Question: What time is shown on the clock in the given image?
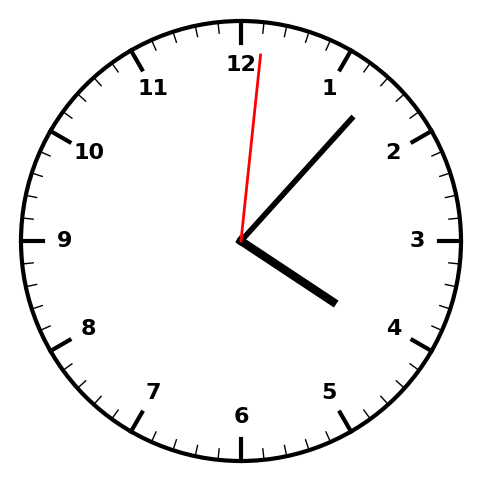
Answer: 04:07:01